Interaction volume radius: 10 \u00c5
Interaction volume height: 10 \u00c5
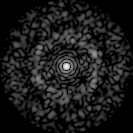
Disorder parameter: 0.8257